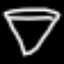
Label: diamond